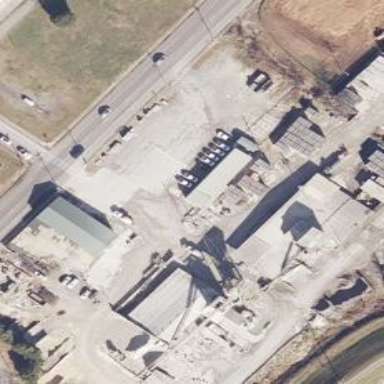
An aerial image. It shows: Industrial area with concrete plant.